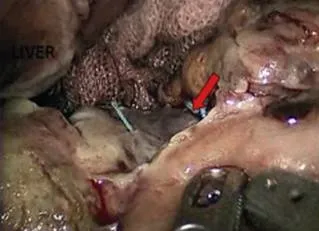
Gastrojejunal anastomosis - second surgery: the ischemic area is bigger than the last surgery.
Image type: medical_photograph (other_medical_photograph)